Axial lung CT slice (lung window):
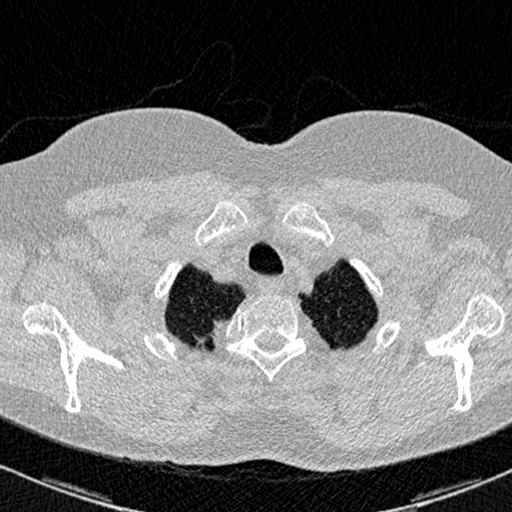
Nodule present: no